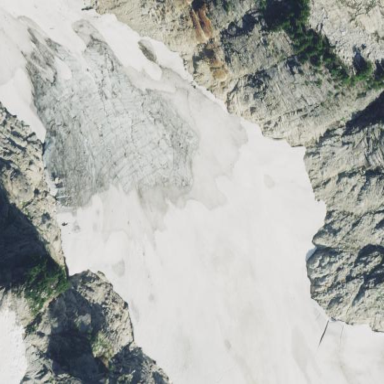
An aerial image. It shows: Stunning view of glacier.